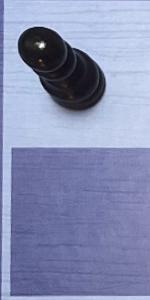
Label: Empty